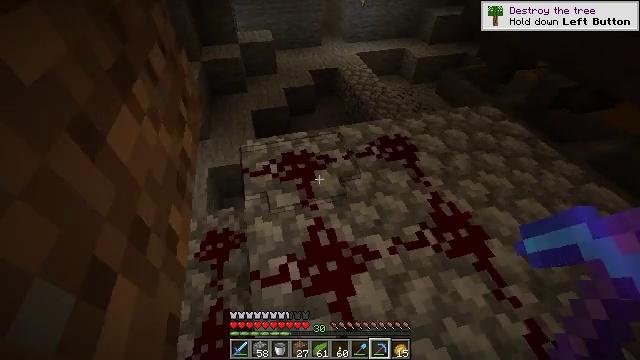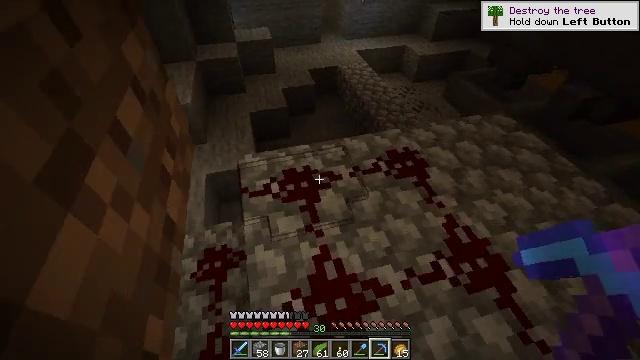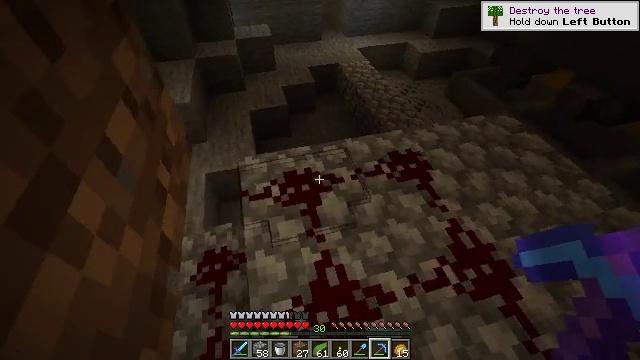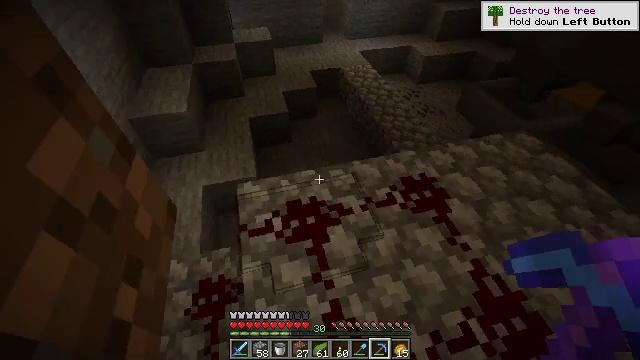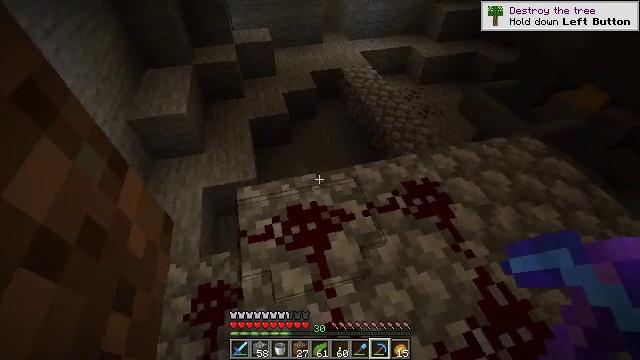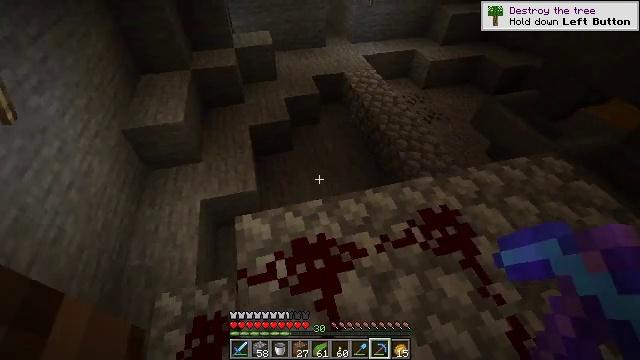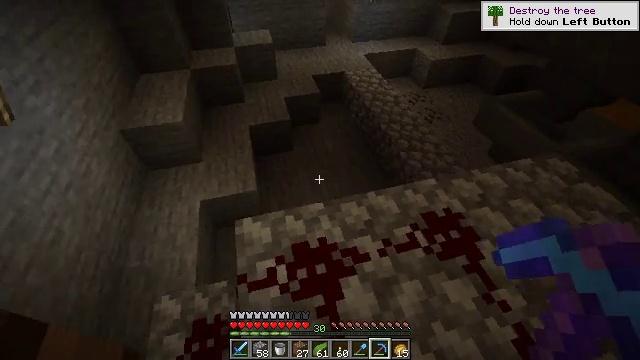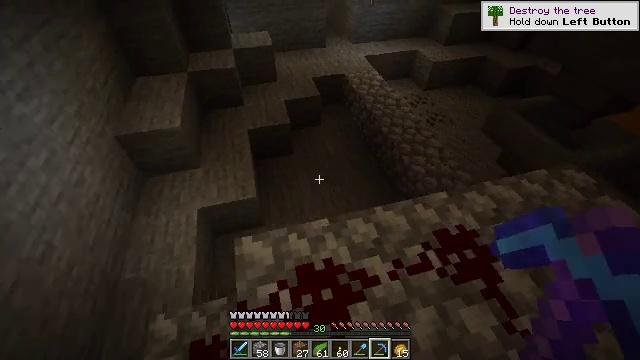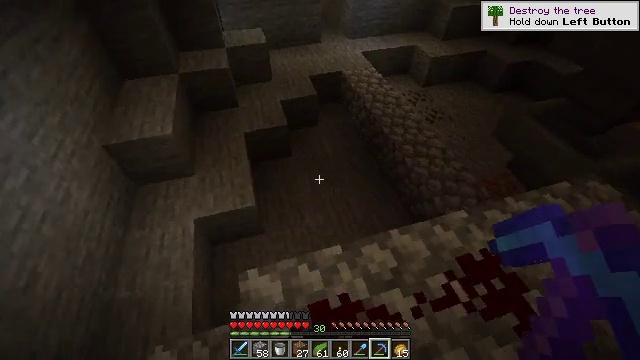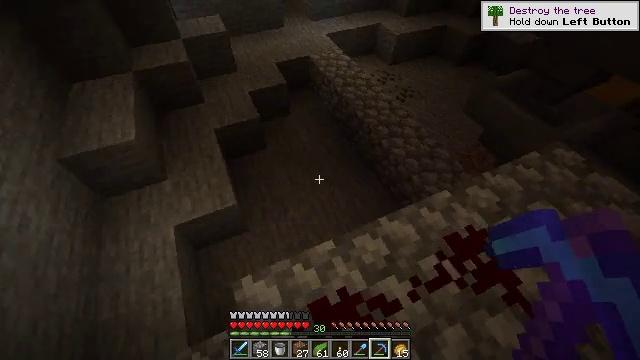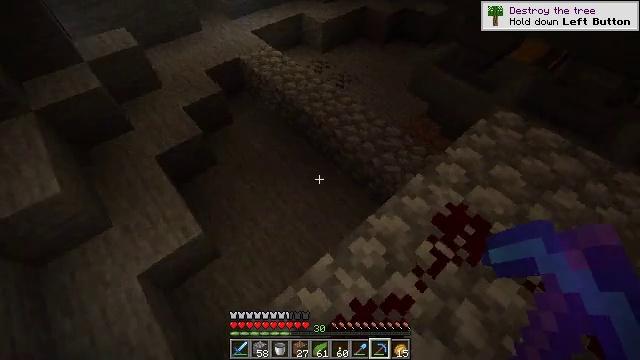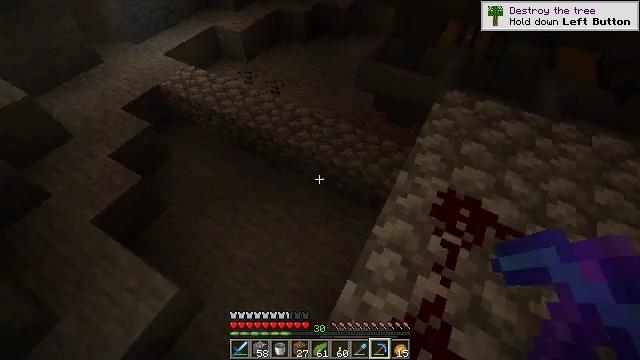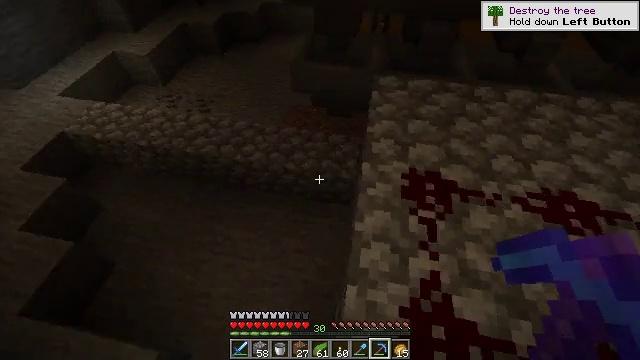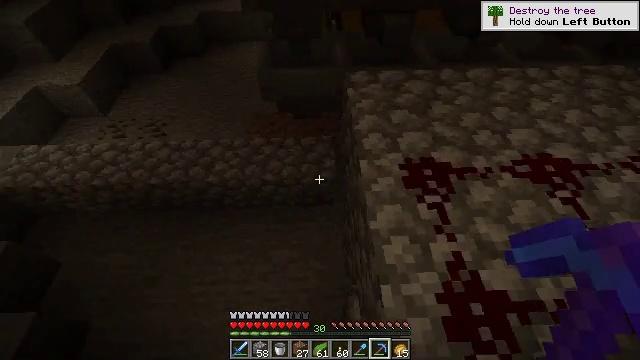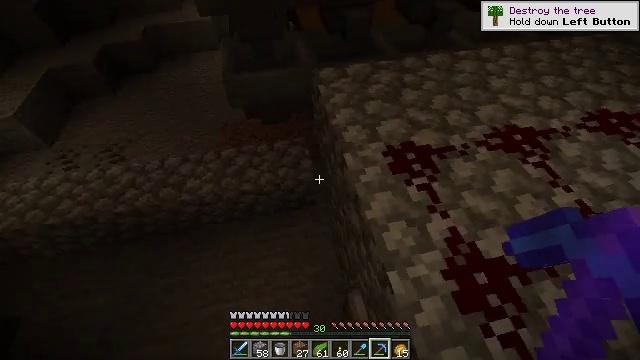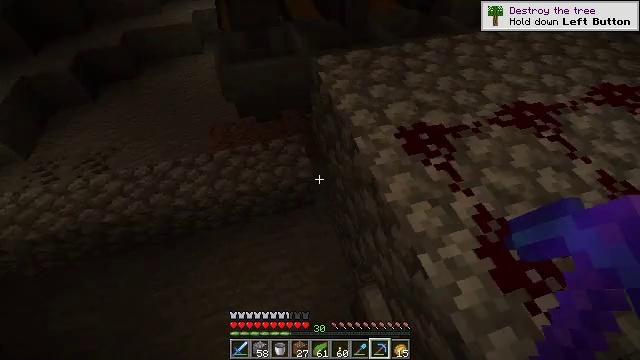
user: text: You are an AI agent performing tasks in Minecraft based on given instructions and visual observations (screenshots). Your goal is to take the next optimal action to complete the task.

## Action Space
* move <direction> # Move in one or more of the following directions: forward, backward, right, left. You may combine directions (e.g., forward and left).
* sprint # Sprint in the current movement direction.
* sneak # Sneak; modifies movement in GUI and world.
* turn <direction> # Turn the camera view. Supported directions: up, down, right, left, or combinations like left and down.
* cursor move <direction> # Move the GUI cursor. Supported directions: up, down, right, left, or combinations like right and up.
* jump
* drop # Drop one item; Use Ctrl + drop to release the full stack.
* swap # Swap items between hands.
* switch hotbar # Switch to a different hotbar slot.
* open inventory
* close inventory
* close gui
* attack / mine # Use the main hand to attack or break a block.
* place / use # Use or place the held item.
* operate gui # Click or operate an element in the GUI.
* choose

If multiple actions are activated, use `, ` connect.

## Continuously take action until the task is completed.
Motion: motion action
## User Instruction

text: Gather the redstone wall torch attached to the wall.
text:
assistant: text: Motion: move forward and move left
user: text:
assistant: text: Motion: move forward and move left
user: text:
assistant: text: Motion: move forward and move left
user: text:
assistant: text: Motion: move forward and move left
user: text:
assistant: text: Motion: move forward and move left
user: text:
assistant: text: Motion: move forward and move left
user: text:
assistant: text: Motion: move forward and move left
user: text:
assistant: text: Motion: move forward and move left, turn right and down
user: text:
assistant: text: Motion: move forward and move left, turn right and down
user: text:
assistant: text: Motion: move forward and move left, turn right and down
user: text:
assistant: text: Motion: move forward and move left, turn right
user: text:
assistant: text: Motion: move forward and move left, turn right
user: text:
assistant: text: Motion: move left, turn right
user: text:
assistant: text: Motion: move left, turn right
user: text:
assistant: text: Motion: turn right
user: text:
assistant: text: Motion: turn right and up
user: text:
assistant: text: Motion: turn right and up
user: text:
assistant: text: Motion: turn right
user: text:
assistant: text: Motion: turn right and up
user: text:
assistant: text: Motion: turn right and up
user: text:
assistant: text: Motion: turn right and up
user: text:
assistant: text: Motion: turn right and up
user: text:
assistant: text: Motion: turn right and up
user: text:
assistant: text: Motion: turn right and up
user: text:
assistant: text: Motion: turn right and up
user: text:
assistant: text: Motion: turn right and up
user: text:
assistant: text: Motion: turn right and up
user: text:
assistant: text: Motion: turn right and up
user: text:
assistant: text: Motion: turn right and up
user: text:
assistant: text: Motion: no_op